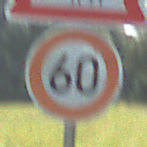
Verkehrszeichen: Geschwindigkeit60
Zusatzzeichen oben: ViehtriebRechts
Umgebung: Outdoor, Nature
Tageszeit: Midday
Wetter: Clear
Licht: Natural
Jahreszeit: NotSpecified
Kontrast: HighContrast